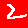
Digit: 2